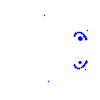
Particle: kaon